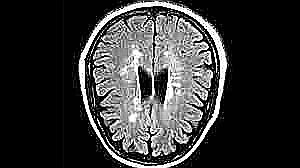
Label: notumor